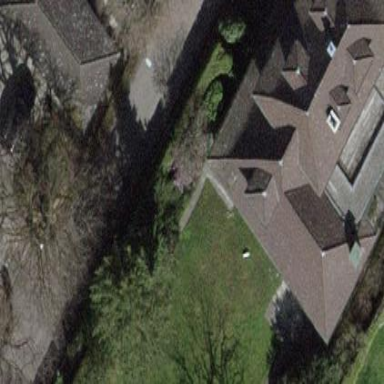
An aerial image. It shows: Building with tiled roof.